The image shows the envelope spectrum of a rolling-element bearing's vibration signal, with the characteristic fault frequencies (BPFO outer race, BPFI inner race, BSF ball, FTF cage) marked as reference lines. What is the most likely bearing condition (normal, inner_race, outer_race, ball)?
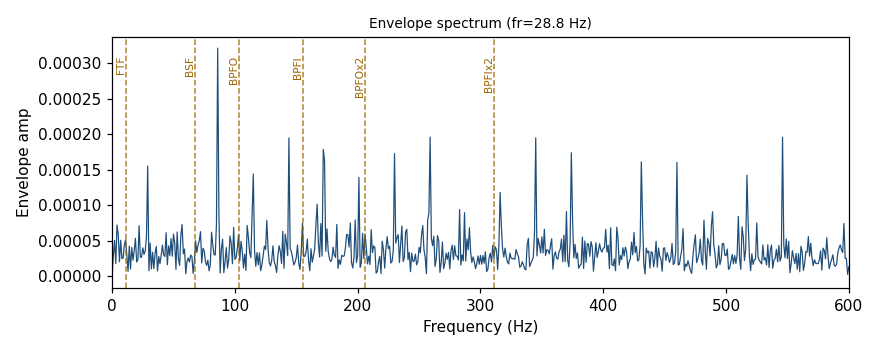
Answer: normal